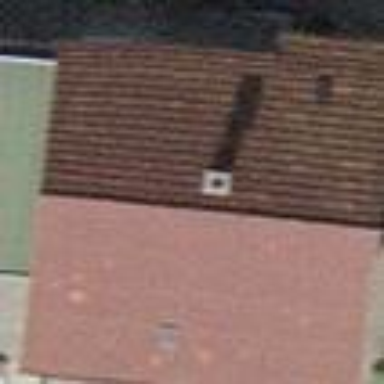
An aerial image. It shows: Detached building with gabled roof.